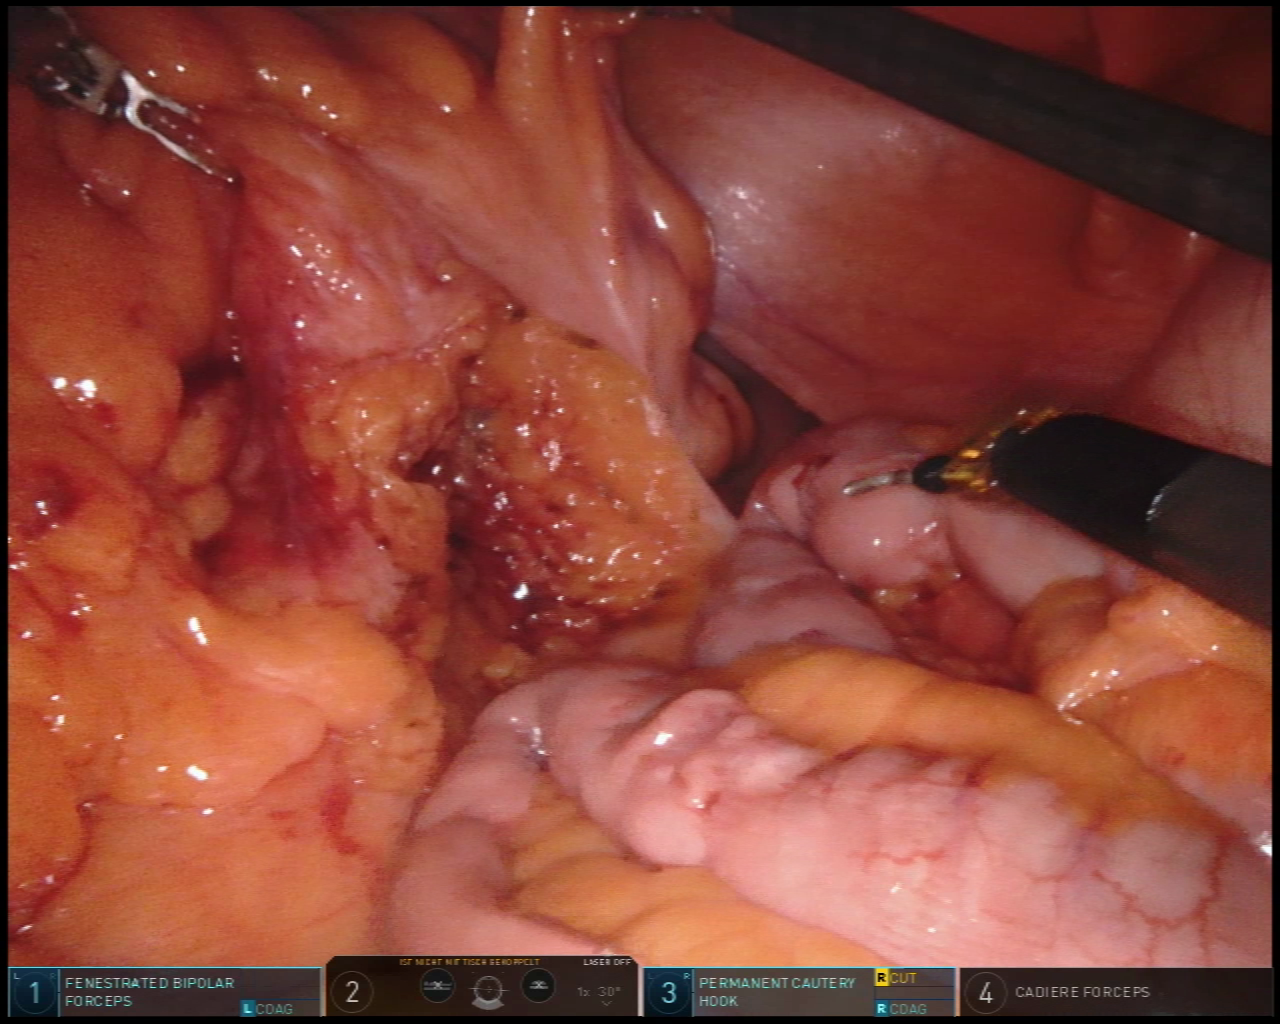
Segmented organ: small_intestine
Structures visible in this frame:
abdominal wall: yes
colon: no
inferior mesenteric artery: no
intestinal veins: no
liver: no
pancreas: no
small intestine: yes
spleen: no
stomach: no
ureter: no
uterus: no
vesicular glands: no